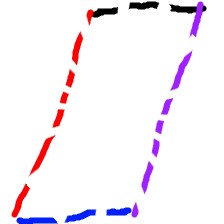
Shape: parallelogram